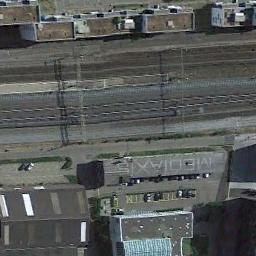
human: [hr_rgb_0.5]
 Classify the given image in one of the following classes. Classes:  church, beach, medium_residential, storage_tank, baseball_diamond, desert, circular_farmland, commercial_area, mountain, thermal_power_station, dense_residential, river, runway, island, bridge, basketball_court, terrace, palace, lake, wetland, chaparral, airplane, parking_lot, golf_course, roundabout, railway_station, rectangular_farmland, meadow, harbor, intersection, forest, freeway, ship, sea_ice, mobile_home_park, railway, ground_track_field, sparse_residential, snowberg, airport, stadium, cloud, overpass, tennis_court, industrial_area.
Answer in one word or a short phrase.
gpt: railway